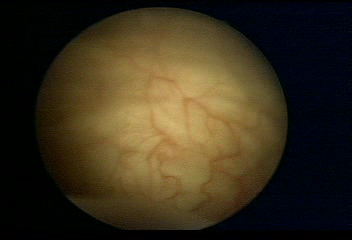
Modality: WLC
Class: Normal mucosa
Bladder cancer association: No